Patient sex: F
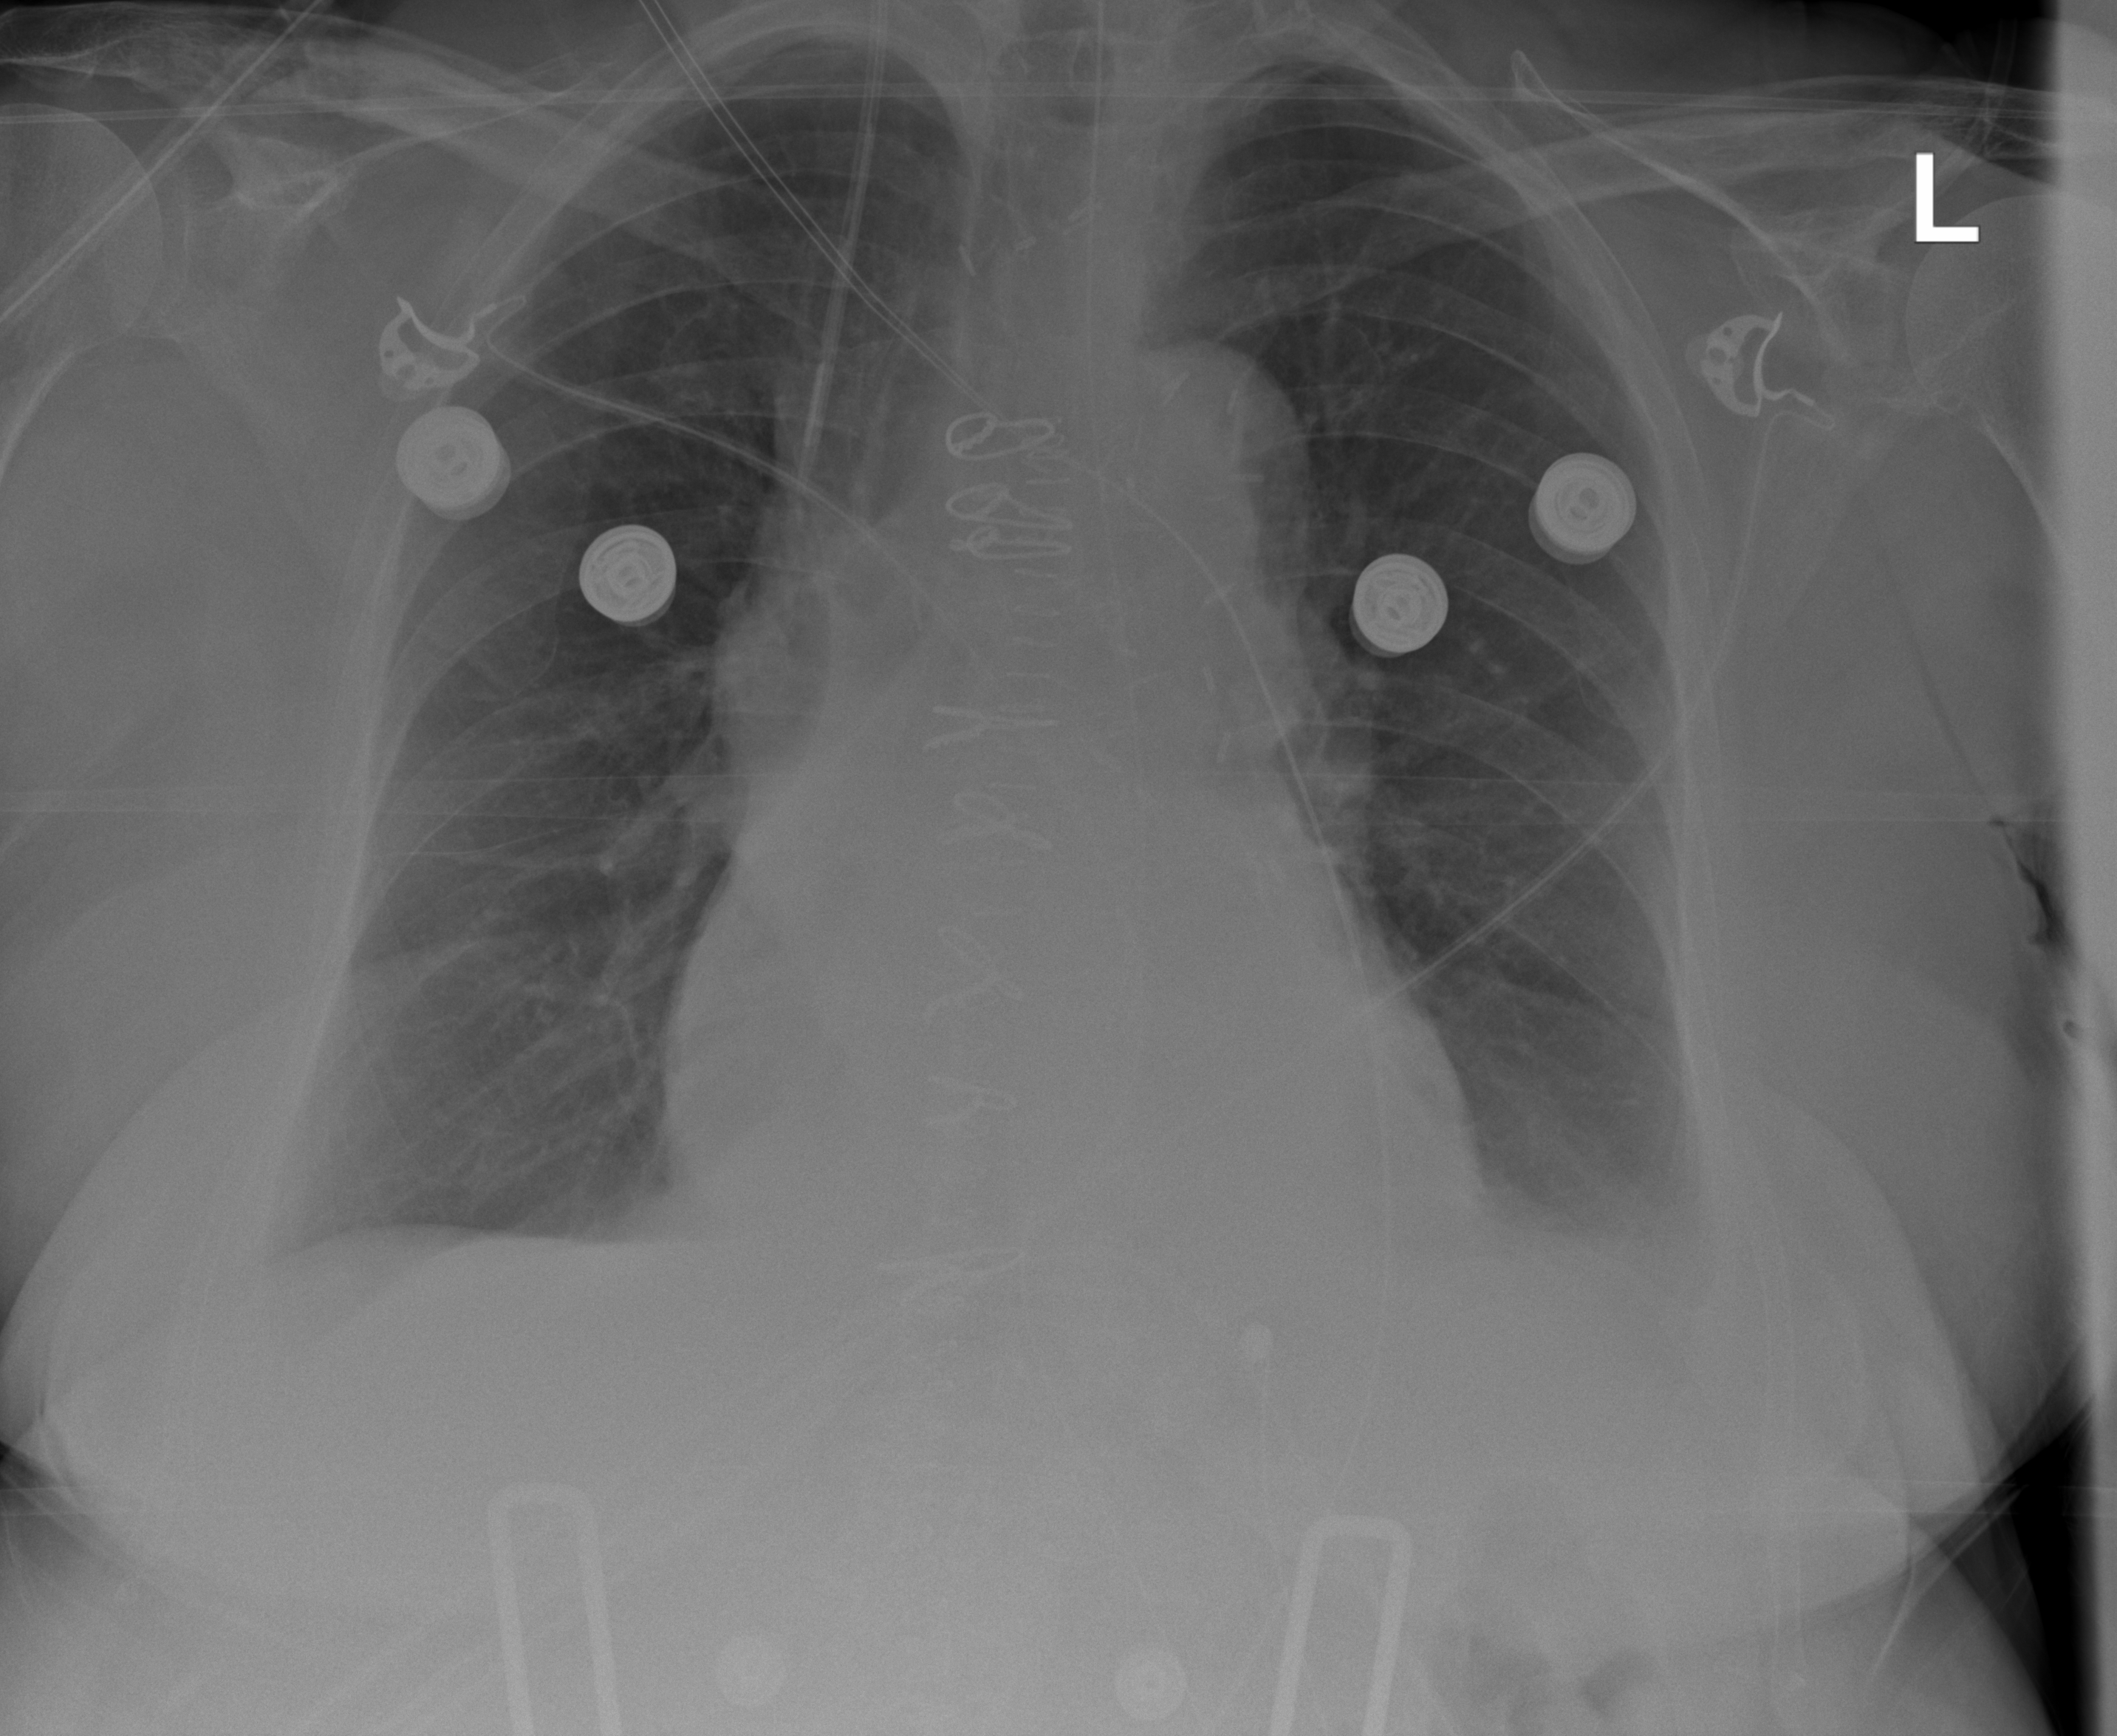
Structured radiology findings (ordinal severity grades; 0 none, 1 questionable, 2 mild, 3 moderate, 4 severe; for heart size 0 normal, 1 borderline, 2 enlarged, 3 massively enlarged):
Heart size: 1
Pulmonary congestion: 0
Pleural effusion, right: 2
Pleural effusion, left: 2
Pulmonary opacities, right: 0
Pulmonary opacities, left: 0
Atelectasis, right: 0
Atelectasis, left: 2